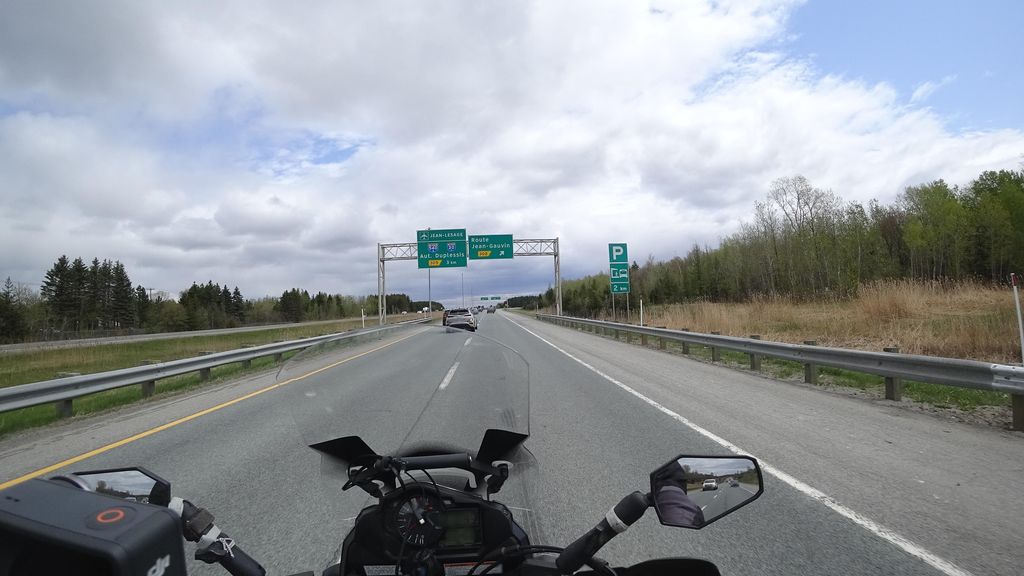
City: quebec_city